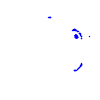
Particle: proton